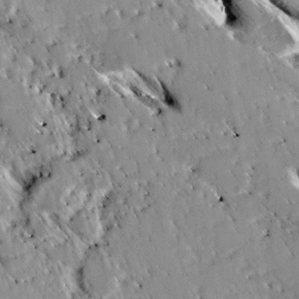
Label: non_frost